Brain MRI, t1w sequence, axial 2D slice.
Patient: age 50, sex F, weight 78 kg, height 1.78 m
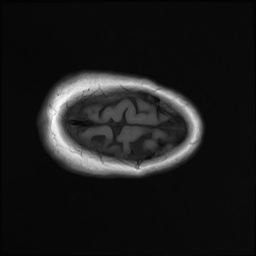